Question: '''
public UserMaster Login(UserMaster userMaster, string otp)
{
return (from um in _context.UserMasters.Where(u => u.UserName == userMaster.UserName && u.Password == userMaster.Password && u.IsDisplay == true && u.IsActive == true)
join pin in _context.UserPins.Where(p => p.Pin == otp) on um.UserId equals pin.UserId
select new { um }).SingleOrDefault();
}
'''
I am trying to return a object of User if the Condition are met, i.e if the user has correct pass and username as well as correct otp from a different table. I only need/require to return the User Master Obj.
Giving following error

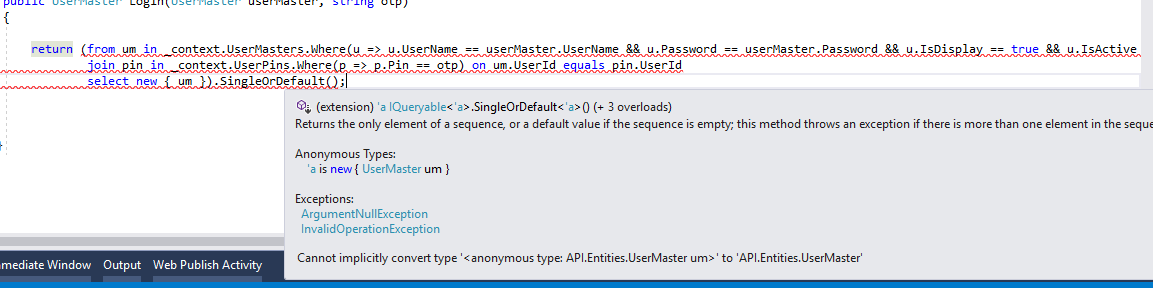
Answer: '''
public UserMaster Login(UserMaster userMaster, string otp)
{
return (from um in _context.UserMasters.Where(u => u.UserName == userMaster.UserName && u.Password == userMaster.Password && u.IsDisplay == true && u.IsActive == true)
join pin in _context.UserPins.Where(p => p.Pin == otp) on um.UserId equals pin.UserId
select um).FirstOrDefault();
}
'''